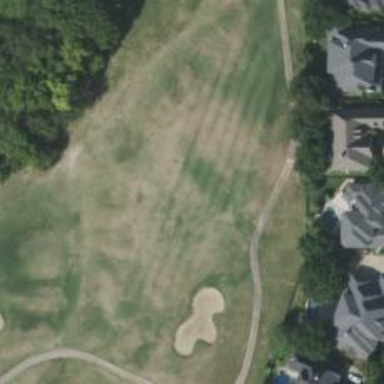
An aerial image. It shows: View of golf hole.